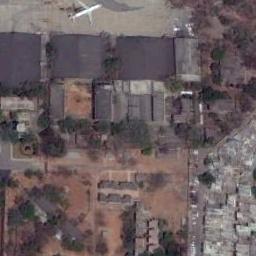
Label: airplane